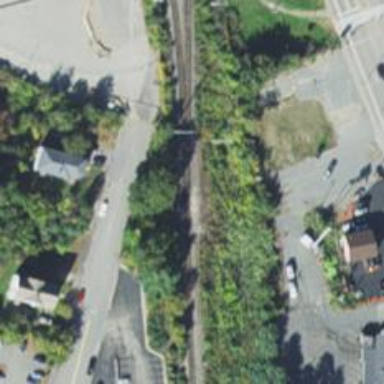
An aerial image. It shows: Railway junction.